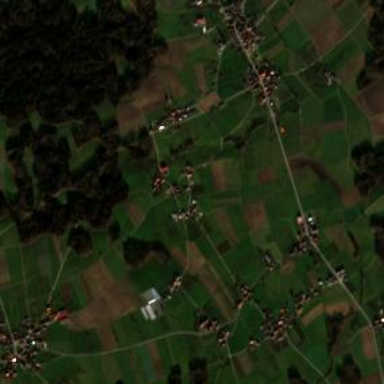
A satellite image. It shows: Small hamlet.